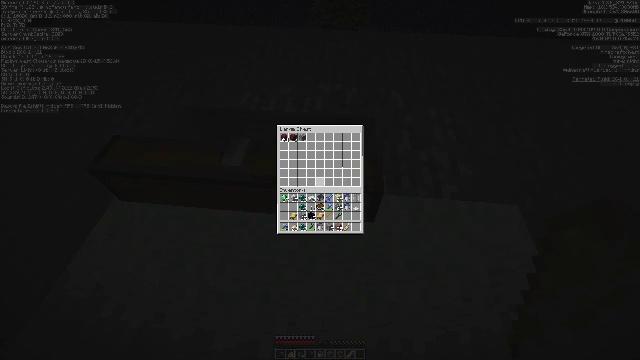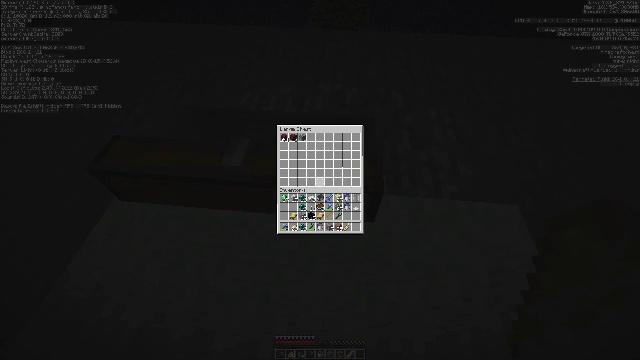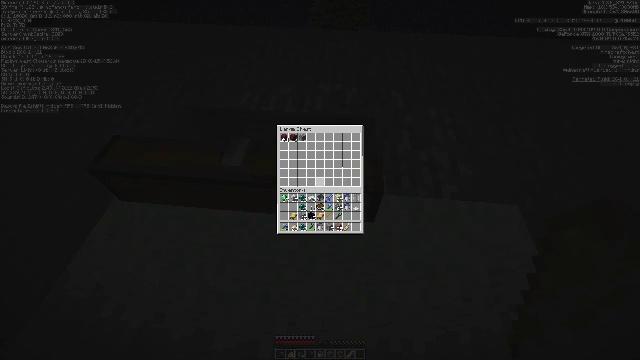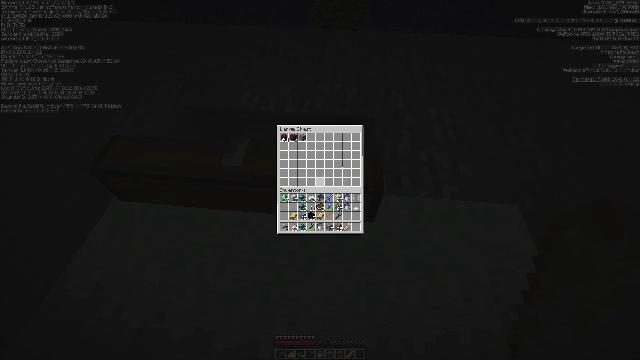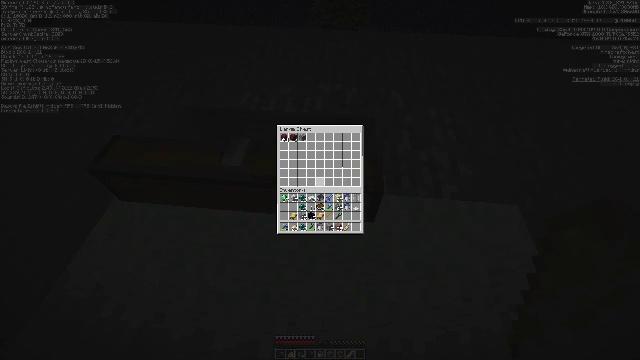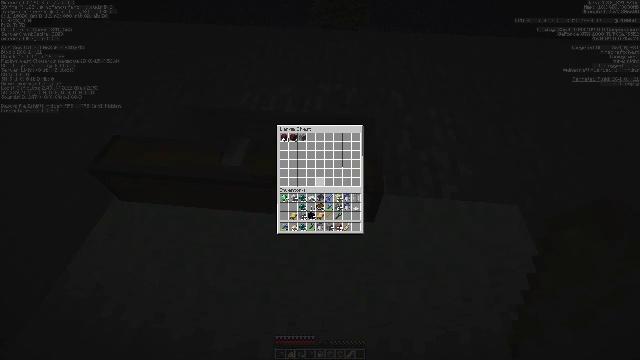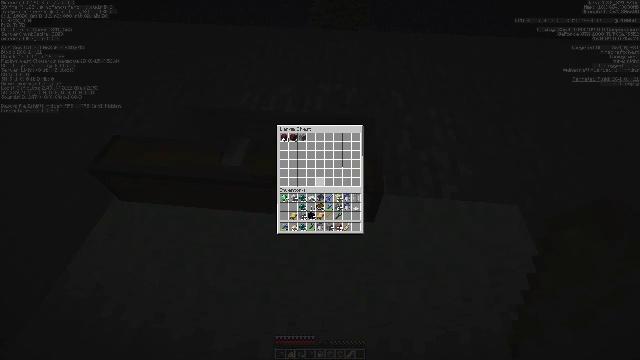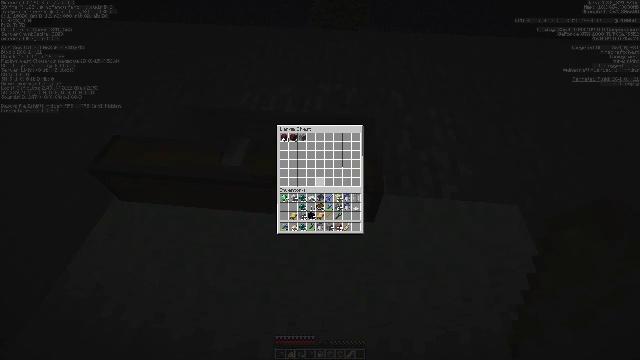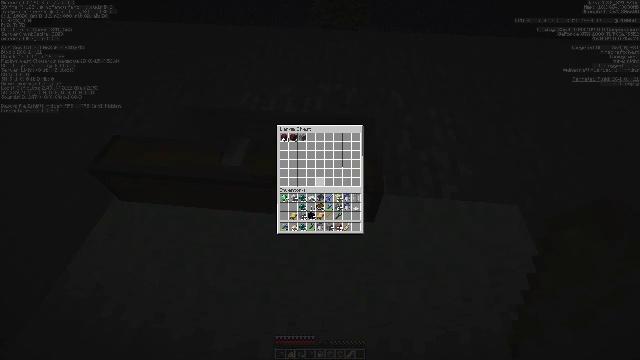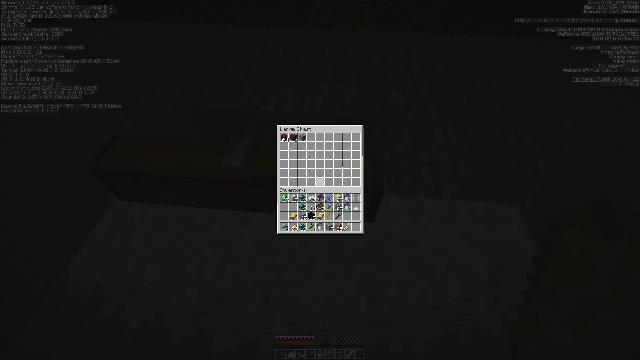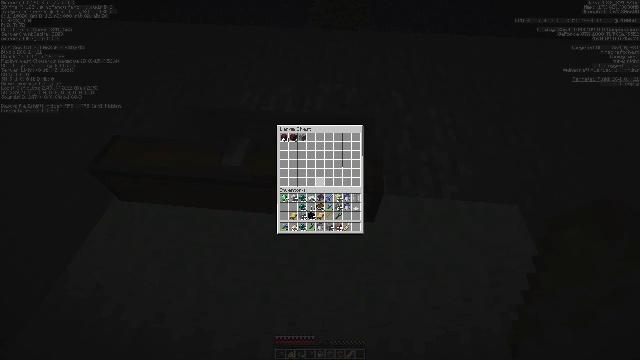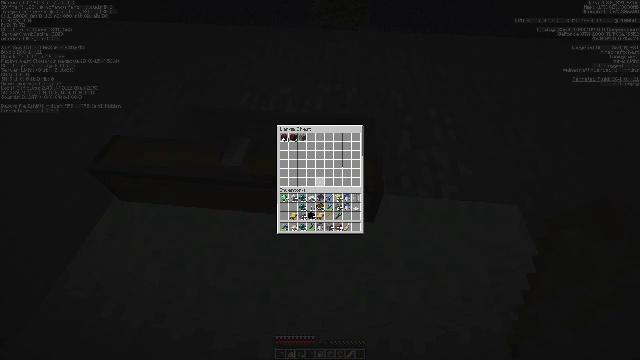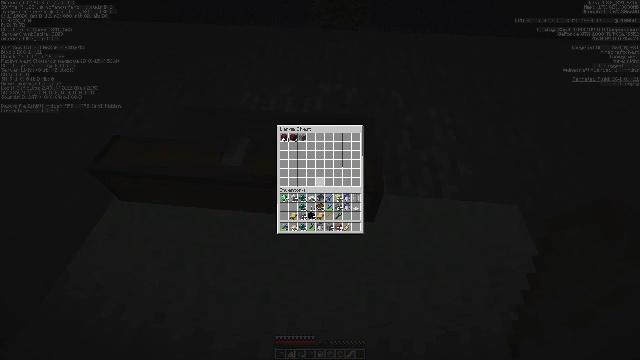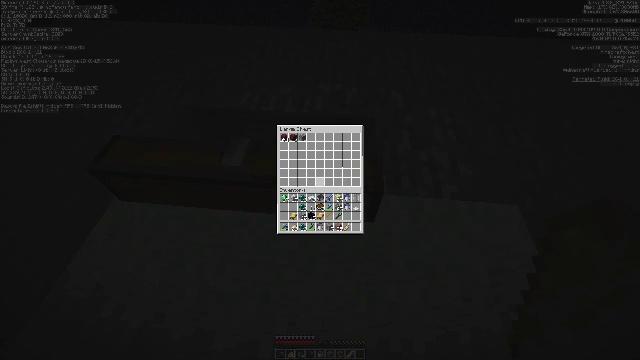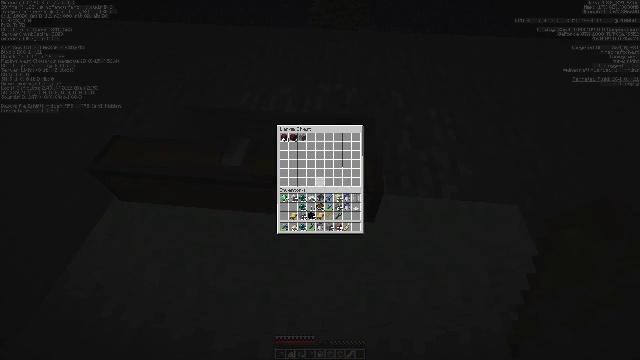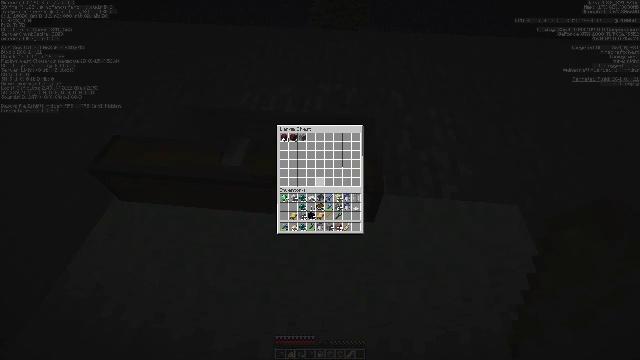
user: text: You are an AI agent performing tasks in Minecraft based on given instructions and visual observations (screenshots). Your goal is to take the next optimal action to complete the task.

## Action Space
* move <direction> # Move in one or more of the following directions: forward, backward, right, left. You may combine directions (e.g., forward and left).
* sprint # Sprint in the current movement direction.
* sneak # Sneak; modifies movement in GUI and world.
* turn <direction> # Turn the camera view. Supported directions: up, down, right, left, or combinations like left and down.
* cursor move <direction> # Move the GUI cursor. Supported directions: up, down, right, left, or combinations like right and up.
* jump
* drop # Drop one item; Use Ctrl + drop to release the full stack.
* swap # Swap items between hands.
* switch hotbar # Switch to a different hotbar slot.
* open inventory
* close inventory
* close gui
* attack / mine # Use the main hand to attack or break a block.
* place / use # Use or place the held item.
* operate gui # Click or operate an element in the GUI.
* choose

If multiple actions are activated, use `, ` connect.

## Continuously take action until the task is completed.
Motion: motion action
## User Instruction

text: Collect the white carpet by hitting it.
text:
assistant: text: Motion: no_op
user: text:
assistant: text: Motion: no_op
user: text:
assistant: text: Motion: no_op
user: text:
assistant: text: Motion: no_op
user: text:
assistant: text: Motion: no_op
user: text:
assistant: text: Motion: no_op
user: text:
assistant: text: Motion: no_op
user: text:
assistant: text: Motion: no_op
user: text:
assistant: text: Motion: no_op
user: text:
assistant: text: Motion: no_op
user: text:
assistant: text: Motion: no_op
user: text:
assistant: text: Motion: no_op
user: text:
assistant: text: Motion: no_op
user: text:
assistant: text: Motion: no_op
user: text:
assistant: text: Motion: no_op
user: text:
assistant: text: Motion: no_op
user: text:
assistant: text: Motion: no_op
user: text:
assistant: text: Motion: no_op
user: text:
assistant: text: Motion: no_op
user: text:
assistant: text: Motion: no_op
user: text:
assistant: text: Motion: no_op
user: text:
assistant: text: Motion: no_op
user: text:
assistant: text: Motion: no_op
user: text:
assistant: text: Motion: no_op
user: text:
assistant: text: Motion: no_op
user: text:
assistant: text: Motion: no_op
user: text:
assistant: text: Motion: no_op
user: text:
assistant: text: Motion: no_op
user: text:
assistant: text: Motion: no_op
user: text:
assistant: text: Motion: no_op